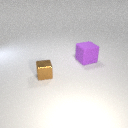
large purple rubber cube to the right of small brown metal cube